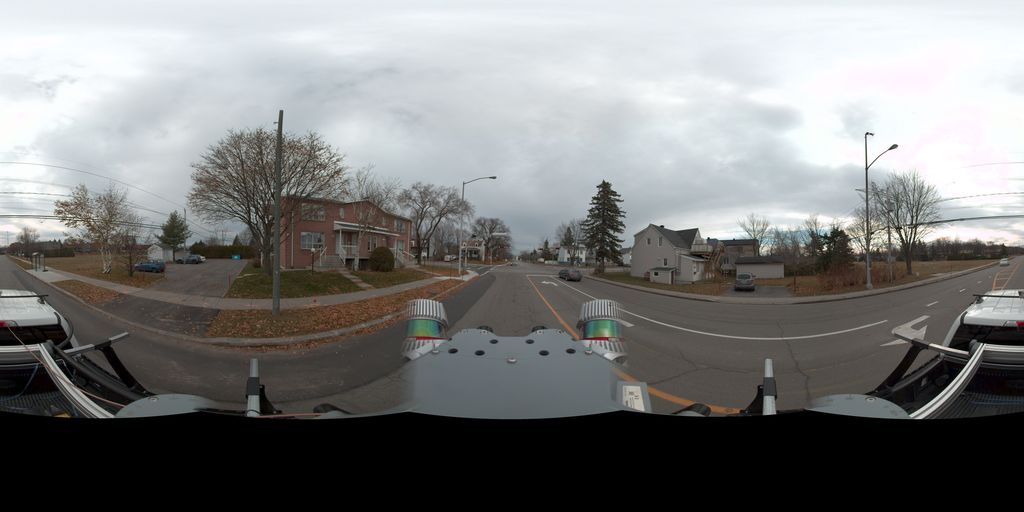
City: quebec_city